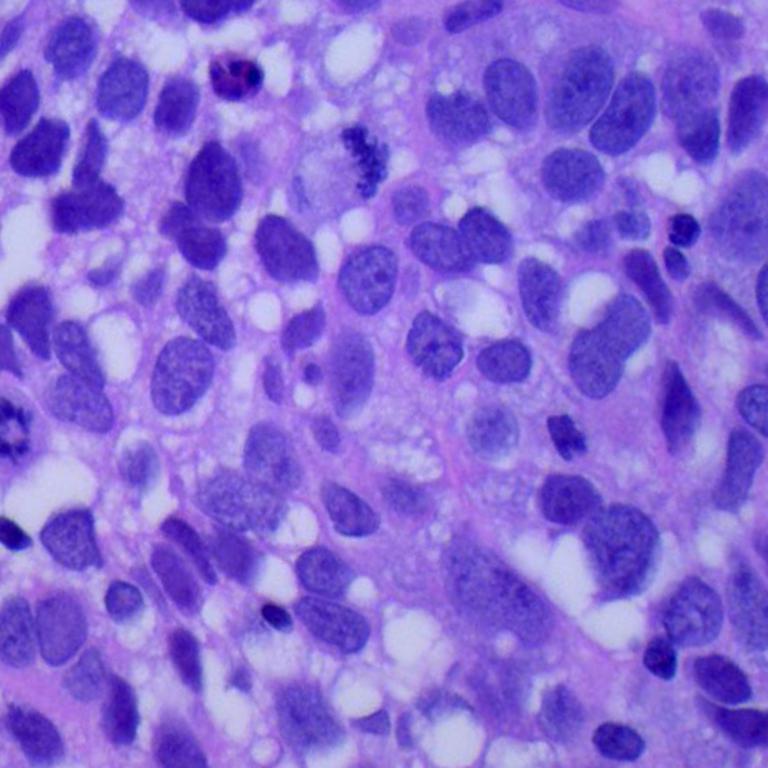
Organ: lung
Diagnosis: squamous carcinomas